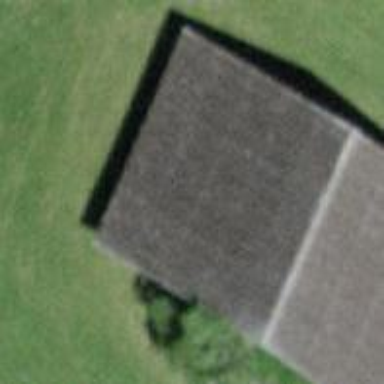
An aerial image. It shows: Barn.